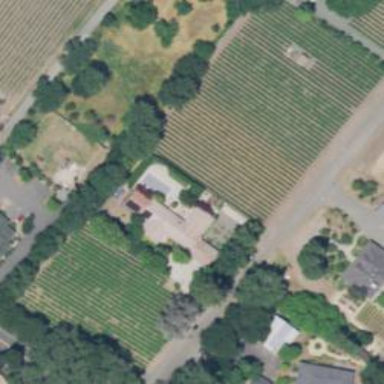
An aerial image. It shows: Vineyard where grapes are grown.